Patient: sex M, age 42
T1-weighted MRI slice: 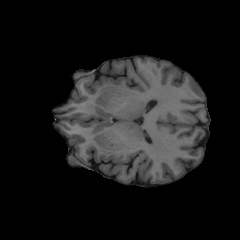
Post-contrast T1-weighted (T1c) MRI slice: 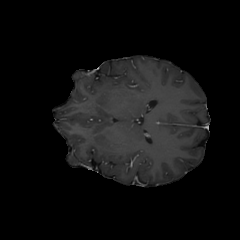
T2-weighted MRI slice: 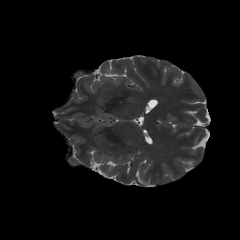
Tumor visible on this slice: no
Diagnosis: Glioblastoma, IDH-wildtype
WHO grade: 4